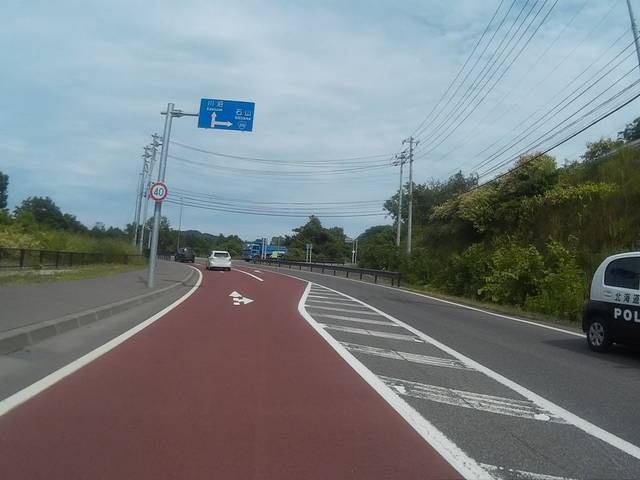
Region: Japan
Coordinates: 42.9649, 141.27